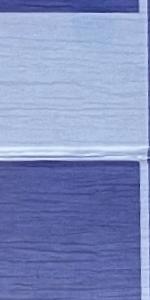
Label: Empty